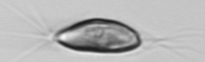
Label: Chrysochromulina